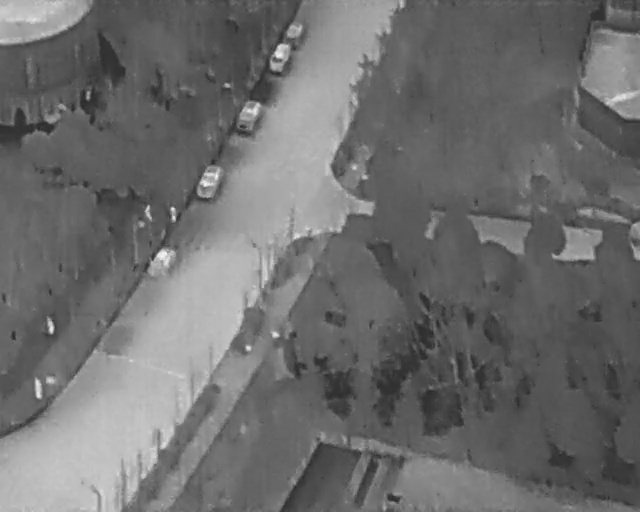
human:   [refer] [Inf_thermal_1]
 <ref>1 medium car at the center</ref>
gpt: <box>[[29, 33, 35, 37, 14]]</box>